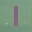
Label: 1